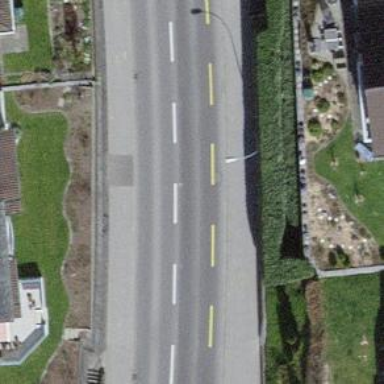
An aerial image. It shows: Secondary road with asphalt surface. There is separate cycle lane and sidewalks on both sides.